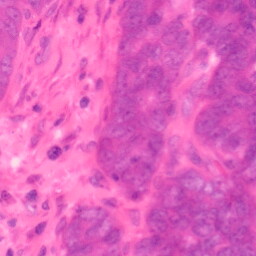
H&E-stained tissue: Colon